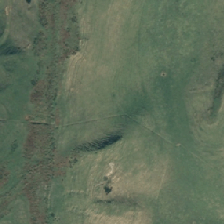
Land cover: shortrotation_cropland